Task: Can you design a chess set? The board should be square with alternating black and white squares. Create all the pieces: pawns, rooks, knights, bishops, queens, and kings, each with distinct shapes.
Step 4849:
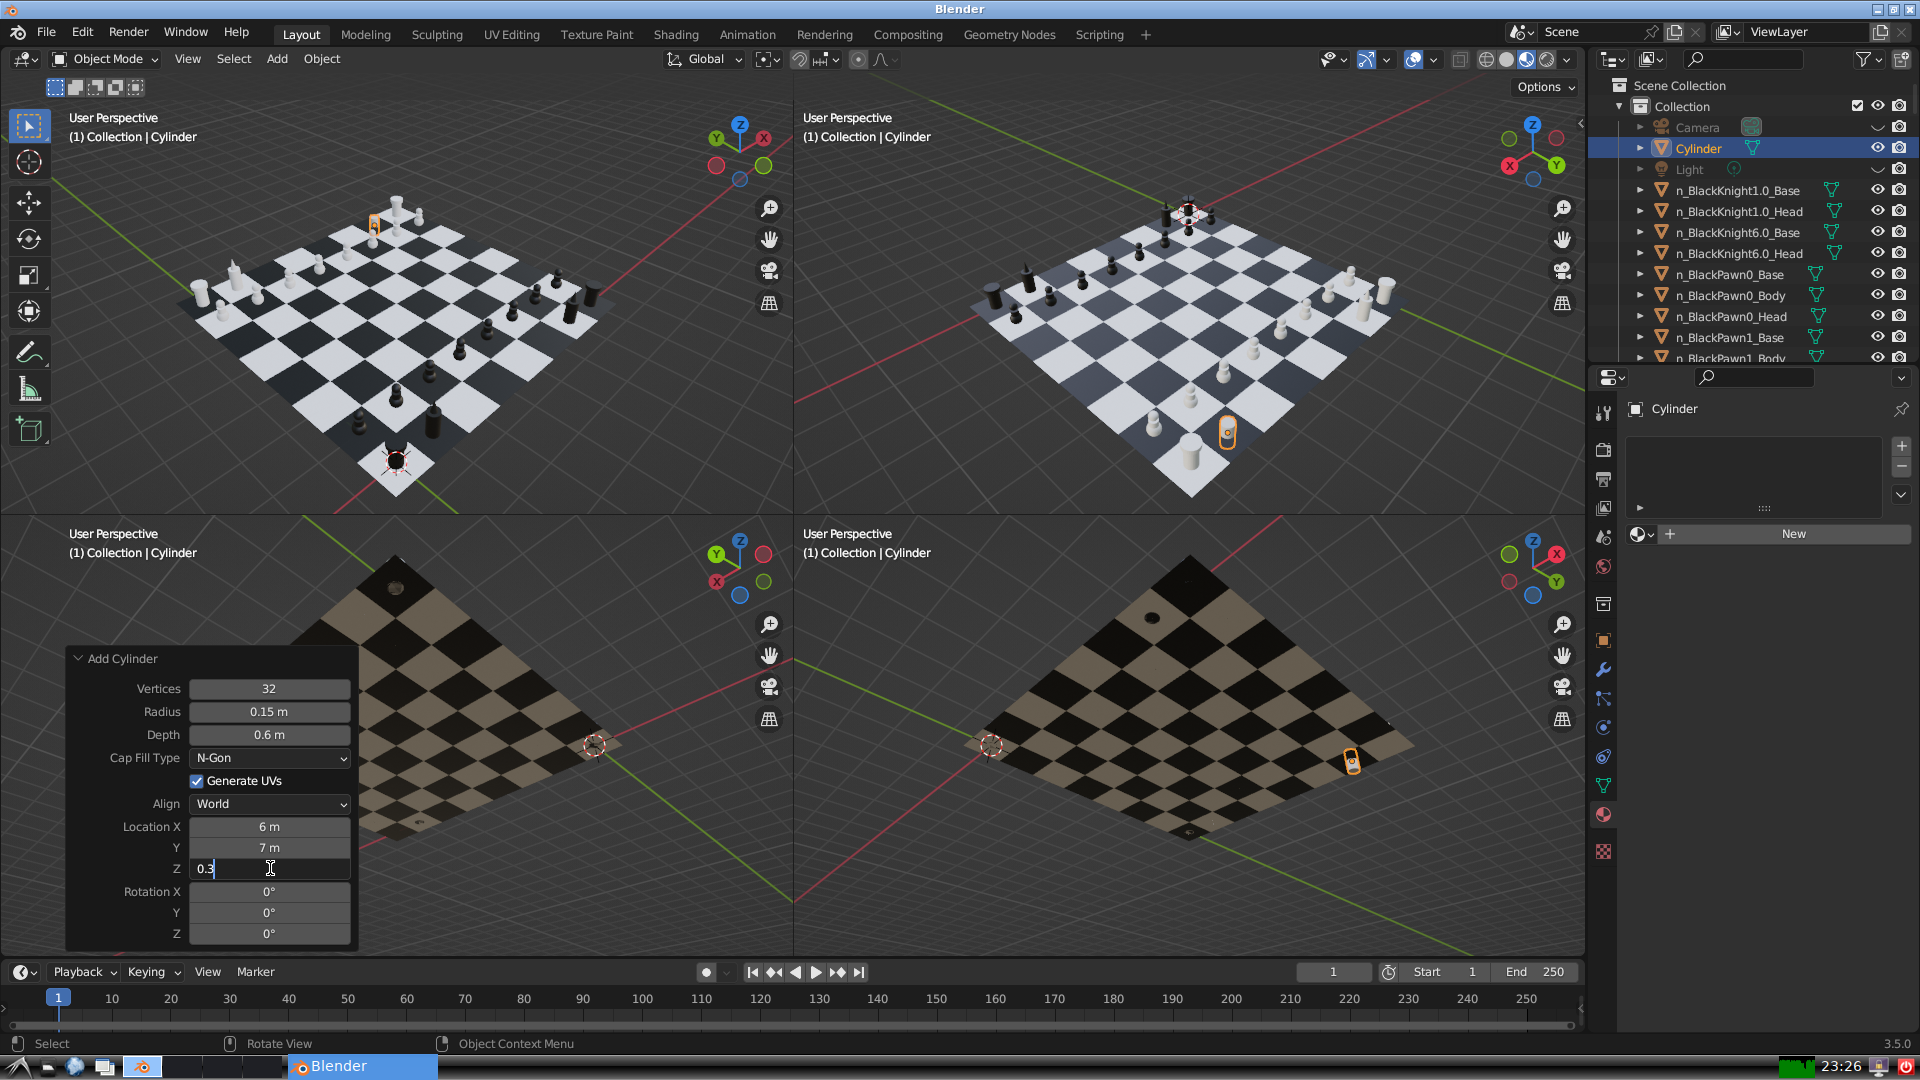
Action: {"key_press": ['Return']}